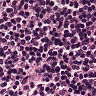
Metastatic tissue present: no